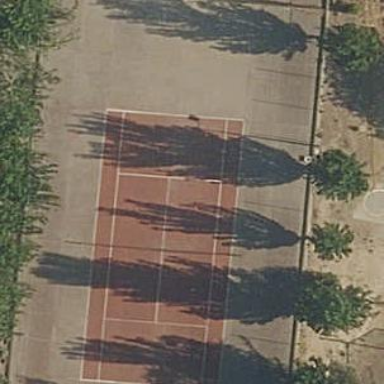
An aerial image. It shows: Tennis court in leisure pitch.